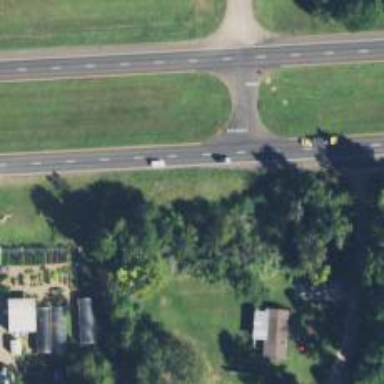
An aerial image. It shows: Trunk link highway with asphalt surface.